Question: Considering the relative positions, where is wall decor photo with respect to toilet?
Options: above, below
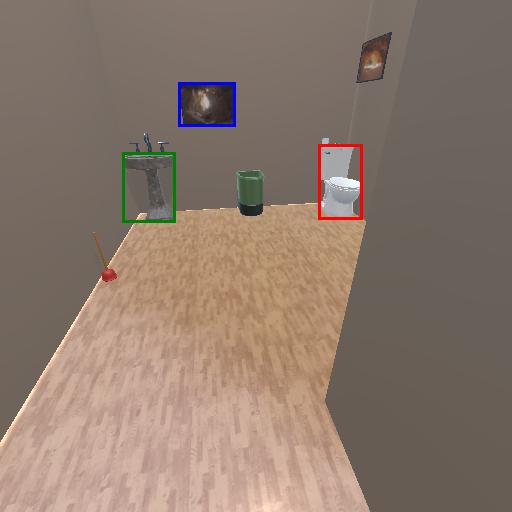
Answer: above